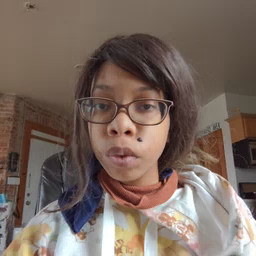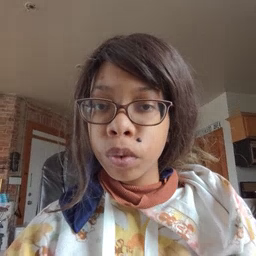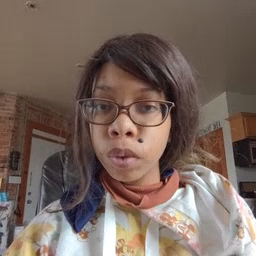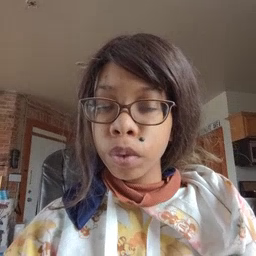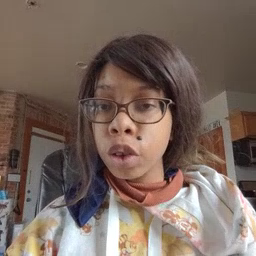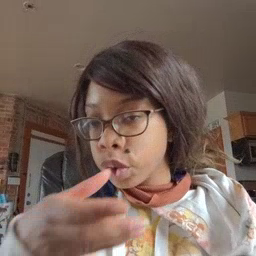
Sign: drink